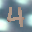
Label: 4